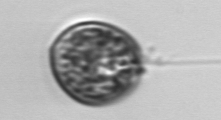
Label: Prorocentrum